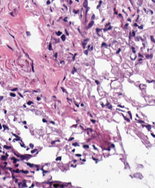
Tumor epithelial tissue: no
Tumor-associated stroma tissue: yes
Normal tissue: no